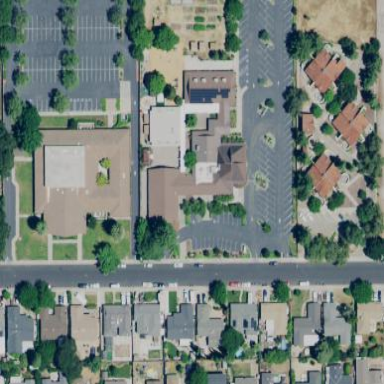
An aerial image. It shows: Beautiful church building.